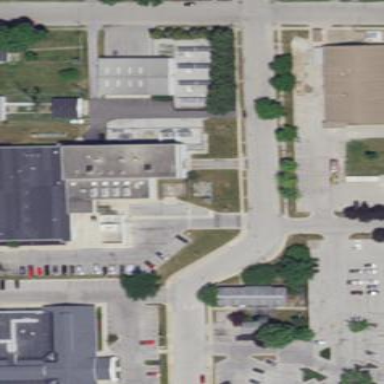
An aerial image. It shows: Hospital building.